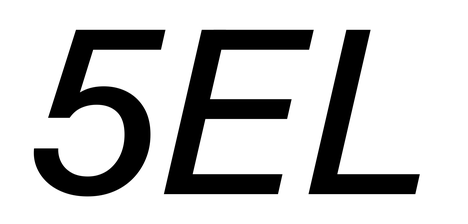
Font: InstrumentSans-Italic_Medium_Italic